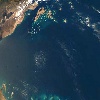
Label: water